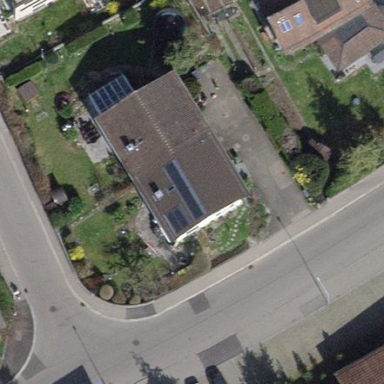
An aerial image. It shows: Semi-detached house.